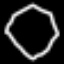
Label: octagon